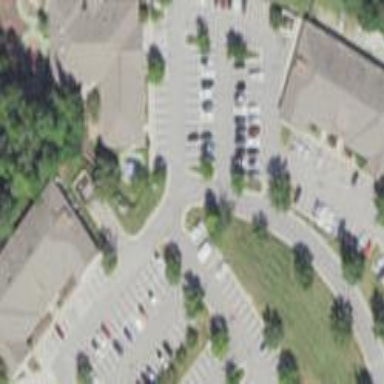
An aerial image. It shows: Parking area.